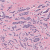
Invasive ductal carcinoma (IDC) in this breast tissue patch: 1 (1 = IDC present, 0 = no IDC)